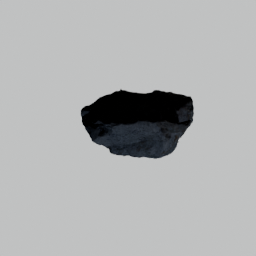
Label: nature